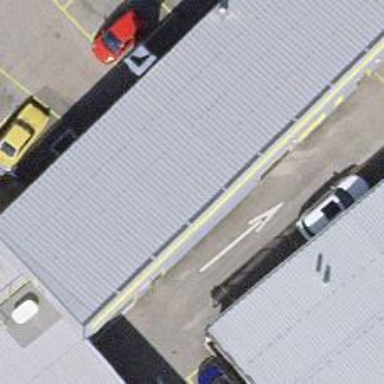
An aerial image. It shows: Car repair shop.